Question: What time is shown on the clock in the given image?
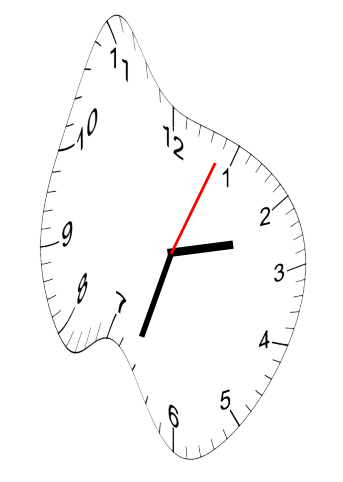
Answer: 02:33:04